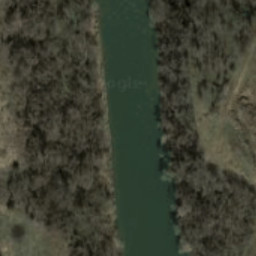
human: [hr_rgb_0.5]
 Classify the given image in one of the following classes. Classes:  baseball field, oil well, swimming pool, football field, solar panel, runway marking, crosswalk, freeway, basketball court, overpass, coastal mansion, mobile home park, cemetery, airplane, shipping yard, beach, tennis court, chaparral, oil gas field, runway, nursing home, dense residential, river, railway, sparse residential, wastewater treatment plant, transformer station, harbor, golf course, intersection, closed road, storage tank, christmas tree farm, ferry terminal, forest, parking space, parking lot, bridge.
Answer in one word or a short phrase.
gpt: river